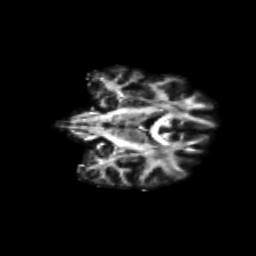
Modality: FA
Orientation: coronal
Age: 71
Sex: female
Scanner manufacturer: siemens
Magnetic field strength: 3 T
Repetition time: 4.71 s
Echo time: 0.0906 s